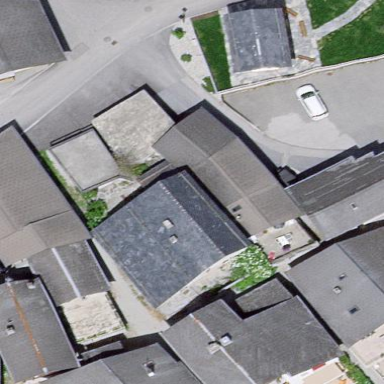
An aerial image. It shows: Simple and straightforward house.